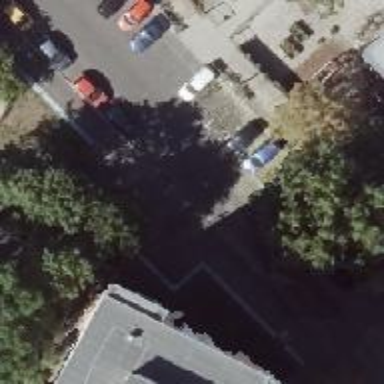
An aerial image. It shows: Residential road with asphalt surface. Separate parking areas on both sides.